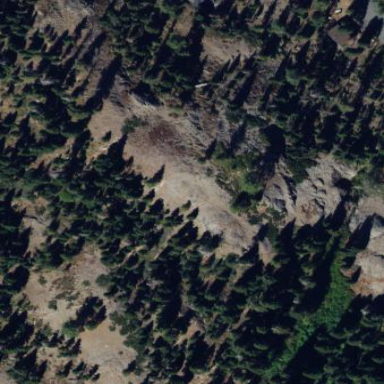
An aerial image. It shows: Landscape of bare rock.